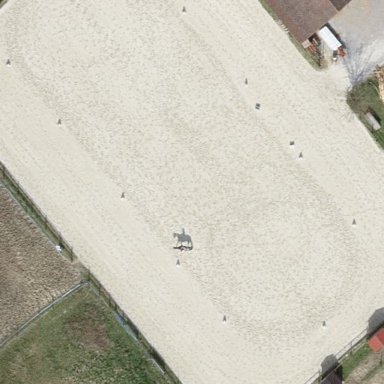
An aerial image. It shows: Equestrian pitch for leisure land sports.